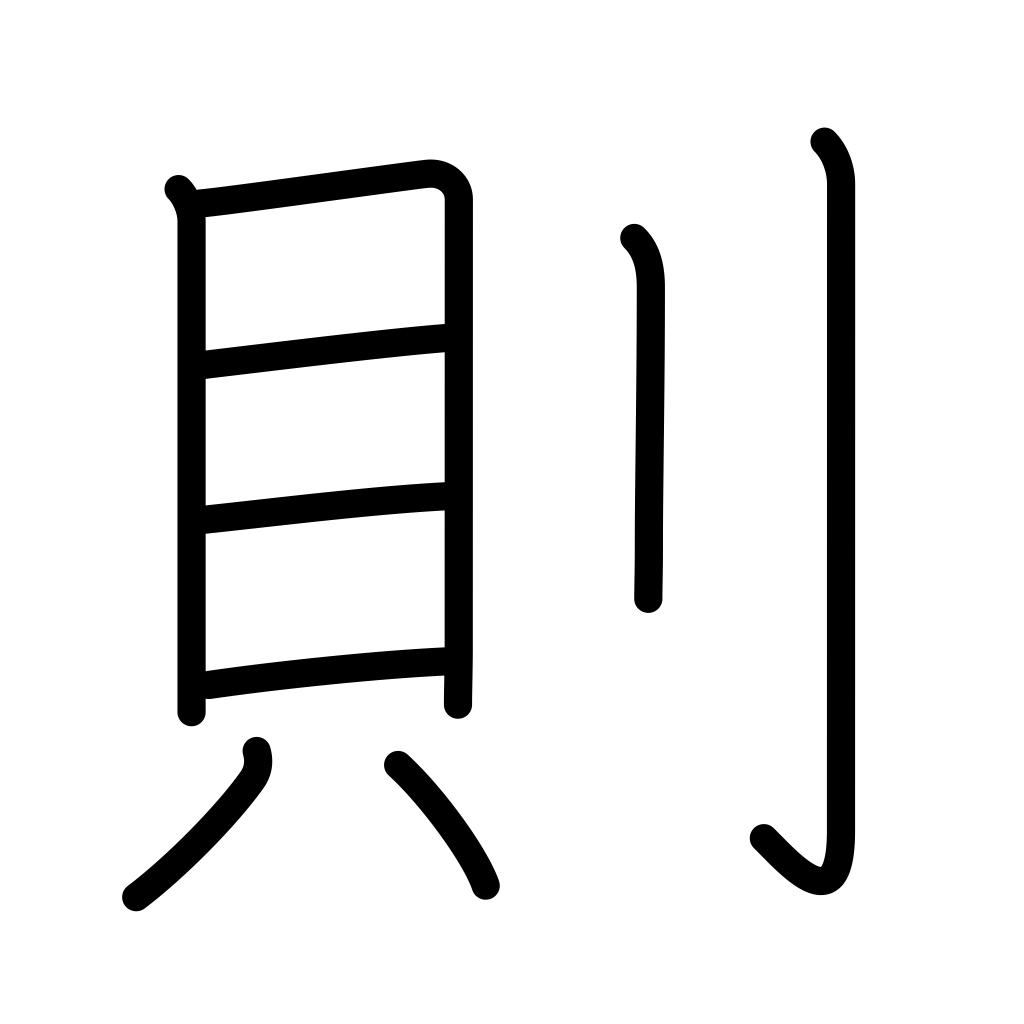
Meaning: rule, law, follow, based on, model after